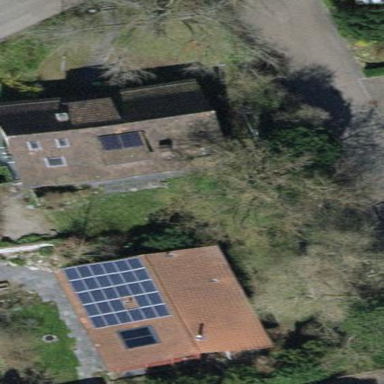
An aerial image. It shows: Detached building with tiled roof.